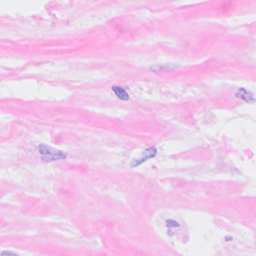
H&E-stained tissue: Breast